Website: home-depot
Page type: review-order
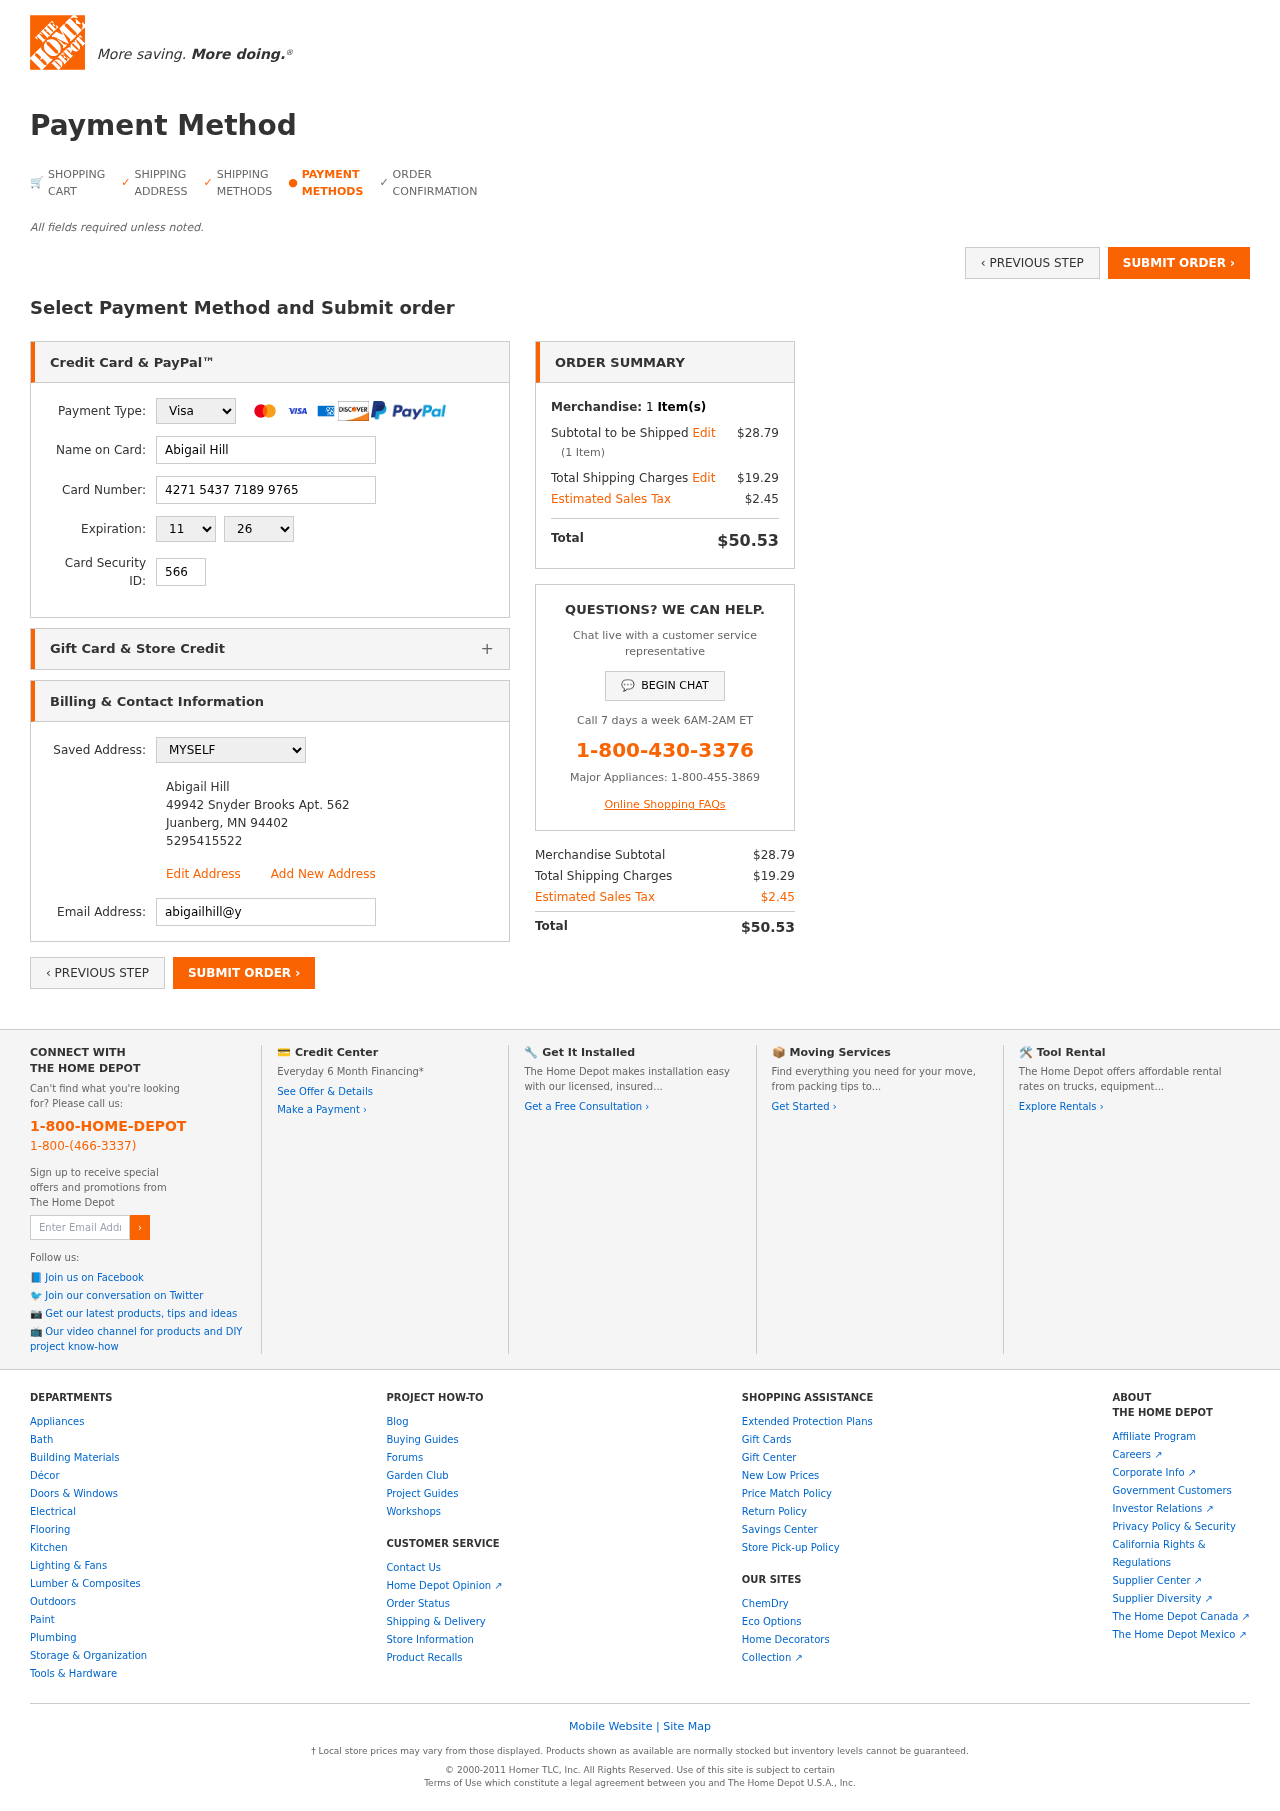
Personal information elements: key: PII_CARD_CVV
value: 566
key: PII_CARD_EXPIRY_MONTH
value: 11
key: PII_CARD_EXPIRY_YEAR
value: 26
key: PII_CARD_NUMBER
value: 4271 5437 7189 9765
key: PII_CARD_TYPE
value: Visa
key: PII_EMAIL
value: abigailhill@yahoo.com
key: PII_FULLNAME
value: Abigail Hill
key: PII_FULLNAME2
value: Abigail Hill
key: PII_STREET
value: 49942 Snyder Brooks Apt. 562
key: PII_CITY2
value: Juanberg
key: PII_STATE_ABBR2
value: MN
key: PII_POSTCODE
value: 94402
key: PII_POSTCODE_FULL
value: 94402
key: PII_POSTCODE_NUMERIC
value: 94402
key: PII_PHONE2
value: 5295415522
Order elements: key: ORDER_NUM_ITEMS
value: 1
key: ORDER_SUBTOTAL
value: $28.79
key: ORDER_NUM_ITEMS2
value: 1
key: ORDER_SHIPPING_COST
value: $19.29
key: ORDER_TAX
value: $2.45
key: ORDER_TOTAL
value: $50.53
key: ORDER_SUBTOTAL2
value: $28.79
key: ORDER_SHIPPING_COST2
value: $19.29
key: ORDER_TAX2
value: $2.45
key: ORDER_TOTAL2
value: $50.53